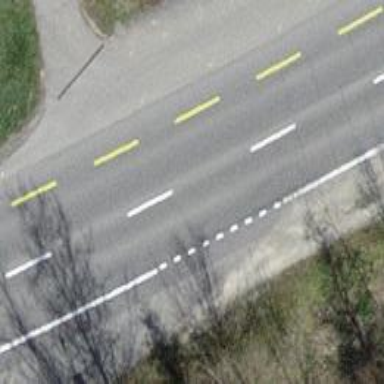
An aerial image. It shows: Secondary road with asphalt surface. There is designated lane for cyclists on the left side.